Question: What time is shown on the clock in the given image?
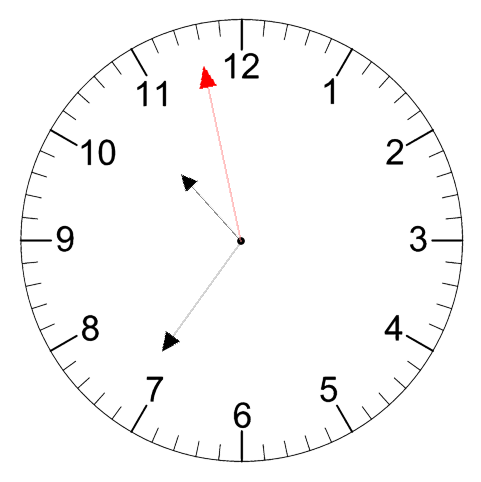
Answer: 10:35:58